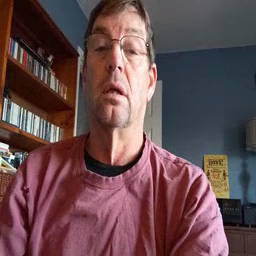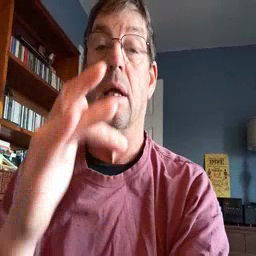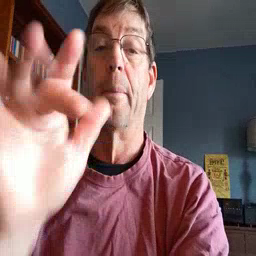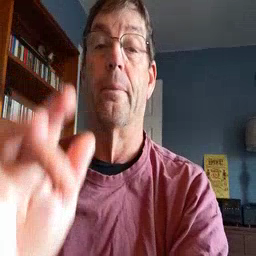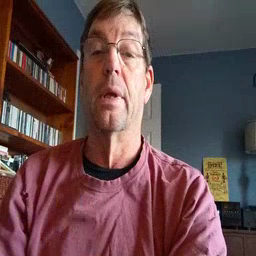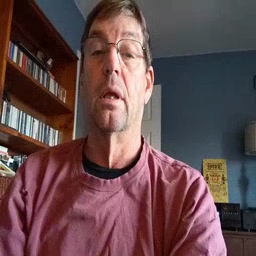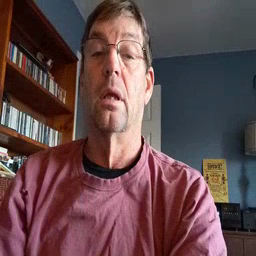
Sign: empty